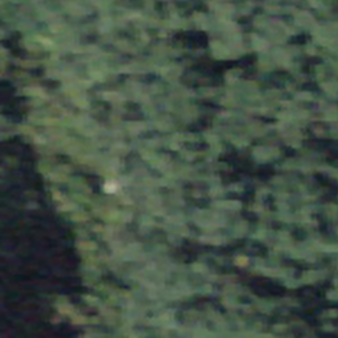
Label: other